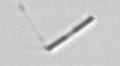
Label: Nanoneis